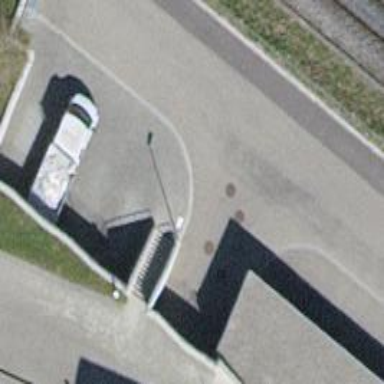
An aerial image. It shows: Set of steps on the road.